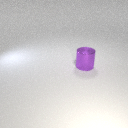
large purple metal cylinder